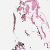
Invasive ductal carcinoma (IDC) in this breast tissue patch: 0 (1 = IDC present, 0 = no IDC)